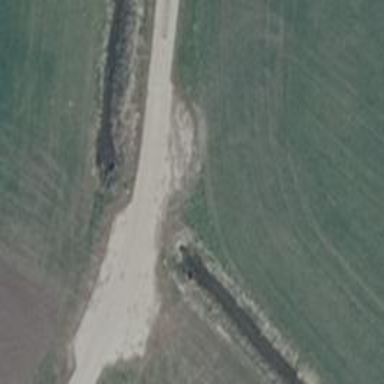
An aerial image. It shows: Culvert tunnel.